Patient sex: M
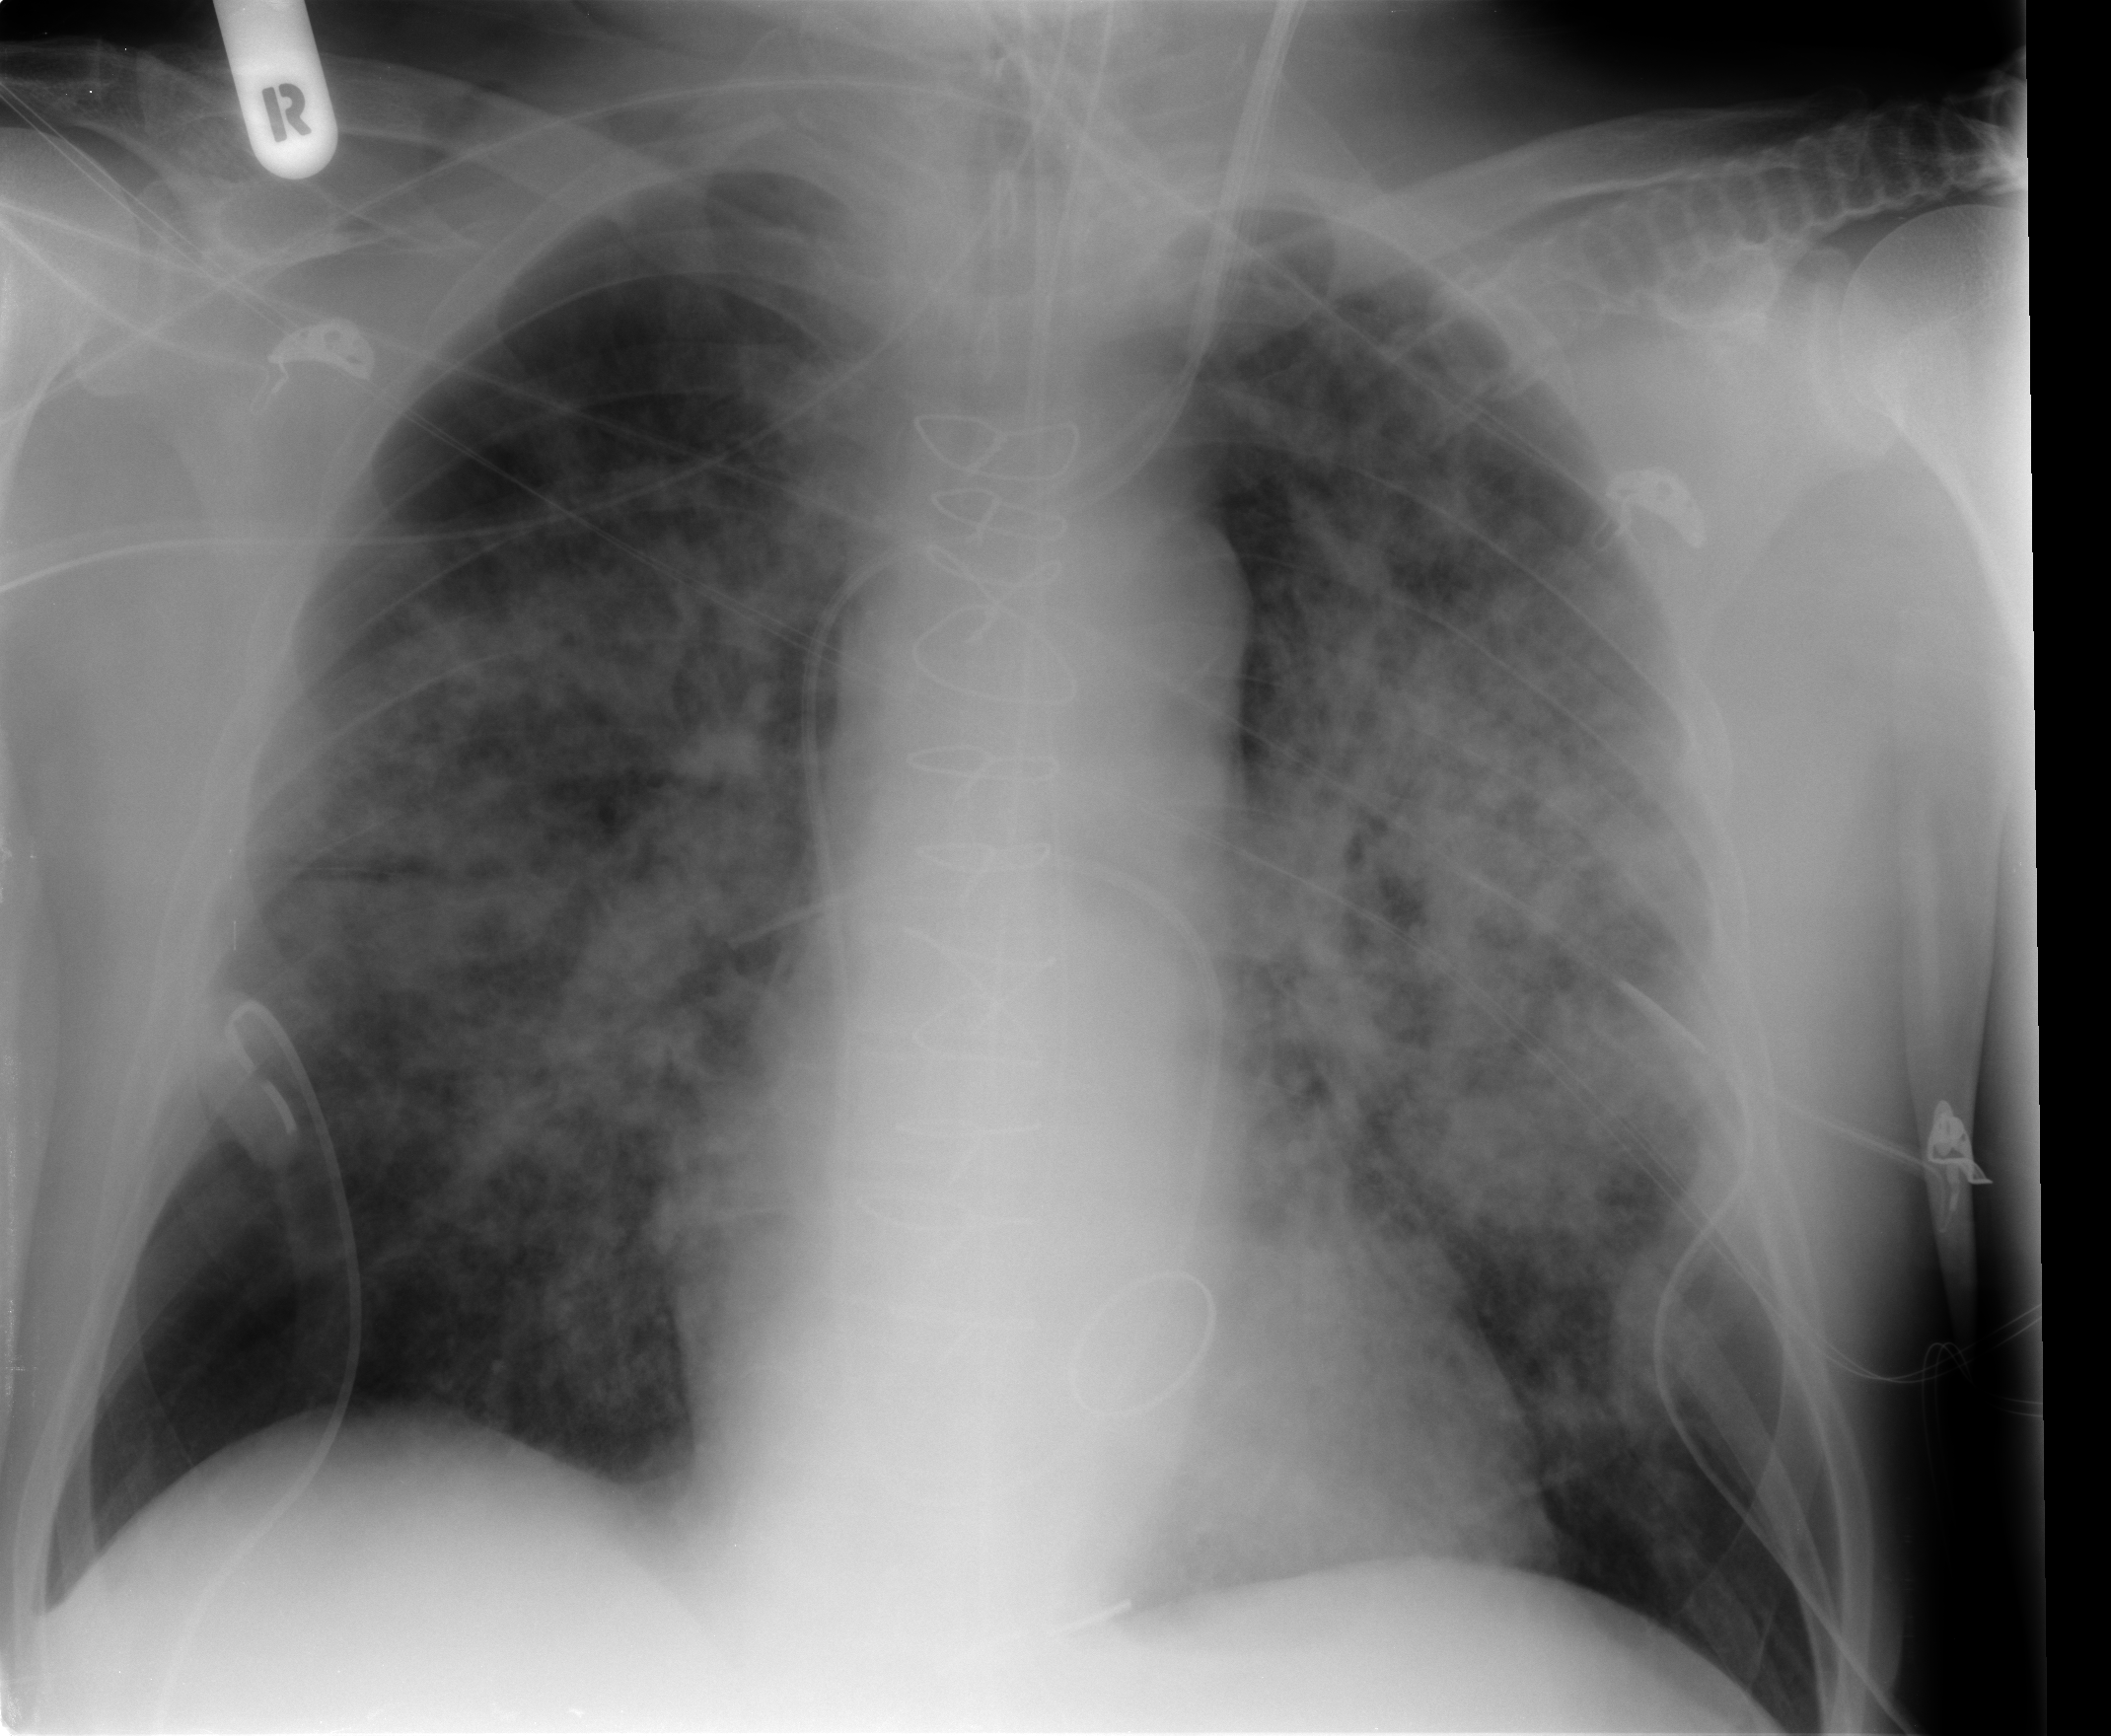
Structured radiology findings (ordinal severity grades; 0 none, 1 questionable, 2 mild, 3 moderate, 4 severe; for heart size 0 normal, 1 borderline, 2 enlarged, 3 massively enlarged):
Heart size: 2
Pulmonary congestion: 3
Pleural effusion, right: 0
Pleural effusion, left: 0
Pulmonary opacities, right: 3
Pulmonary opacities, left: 3
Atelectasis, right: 3
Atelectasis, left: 3